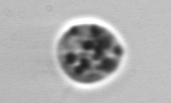
Label: Amoeba